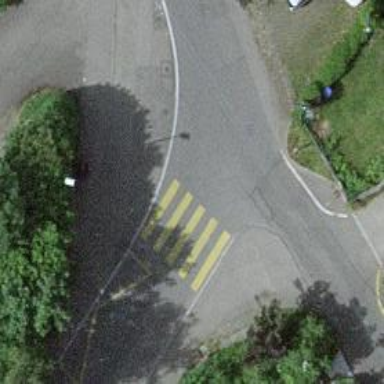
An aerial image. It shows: Marked road crossing.